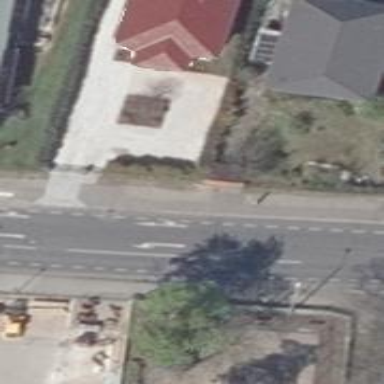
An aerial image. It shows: Public transport stop position.